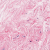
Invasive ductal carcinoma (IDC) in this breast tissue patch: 0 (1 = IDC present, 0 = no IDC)